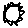
Label: sun